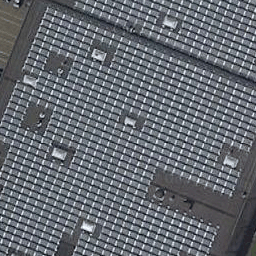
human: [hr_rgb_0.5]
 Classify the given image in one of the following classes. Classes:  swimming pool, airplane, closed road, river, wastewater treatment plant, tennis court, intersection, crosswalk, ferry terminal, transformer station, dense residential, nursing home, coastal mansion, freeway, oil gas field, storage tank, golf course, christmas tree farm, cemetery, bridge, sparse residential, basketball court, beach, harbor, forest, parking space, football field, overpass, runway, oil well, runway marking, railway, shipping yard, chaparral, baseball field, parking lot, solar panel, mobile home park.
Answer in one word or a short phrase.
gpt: solar panel